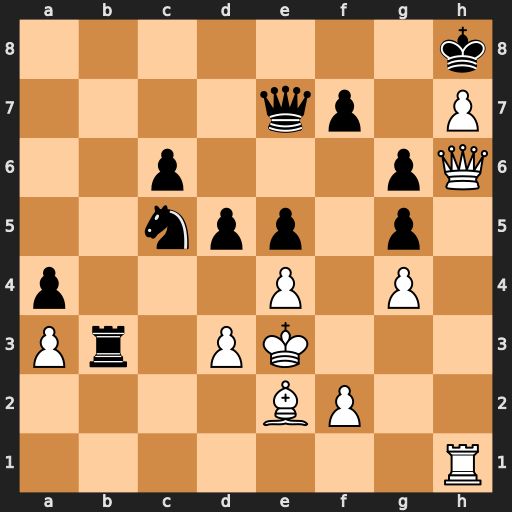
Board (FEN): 7k/4qp1P/2p3pQ/2npp1p1/p3P1P1/Pr1PK3/4BP2/7R
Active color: w
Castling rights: -
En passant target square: -
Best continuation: Qg7+ Kxg7 h8=Q#